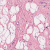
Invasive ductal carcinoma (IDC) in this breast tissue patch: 0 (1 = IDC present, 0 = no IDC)